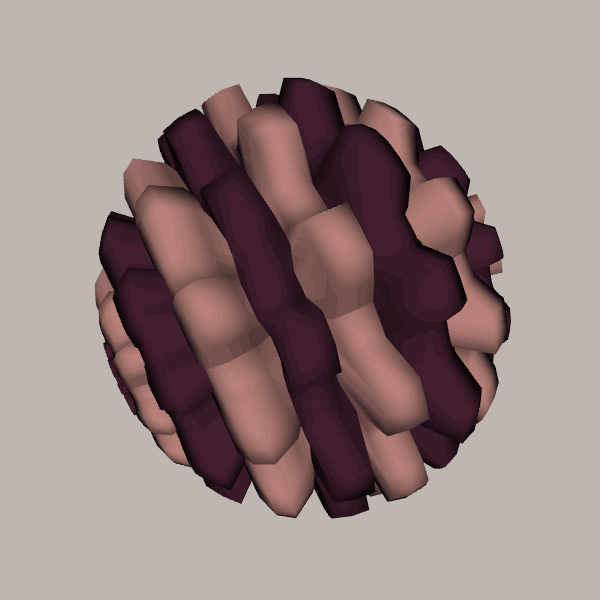
Background: light